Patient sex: M
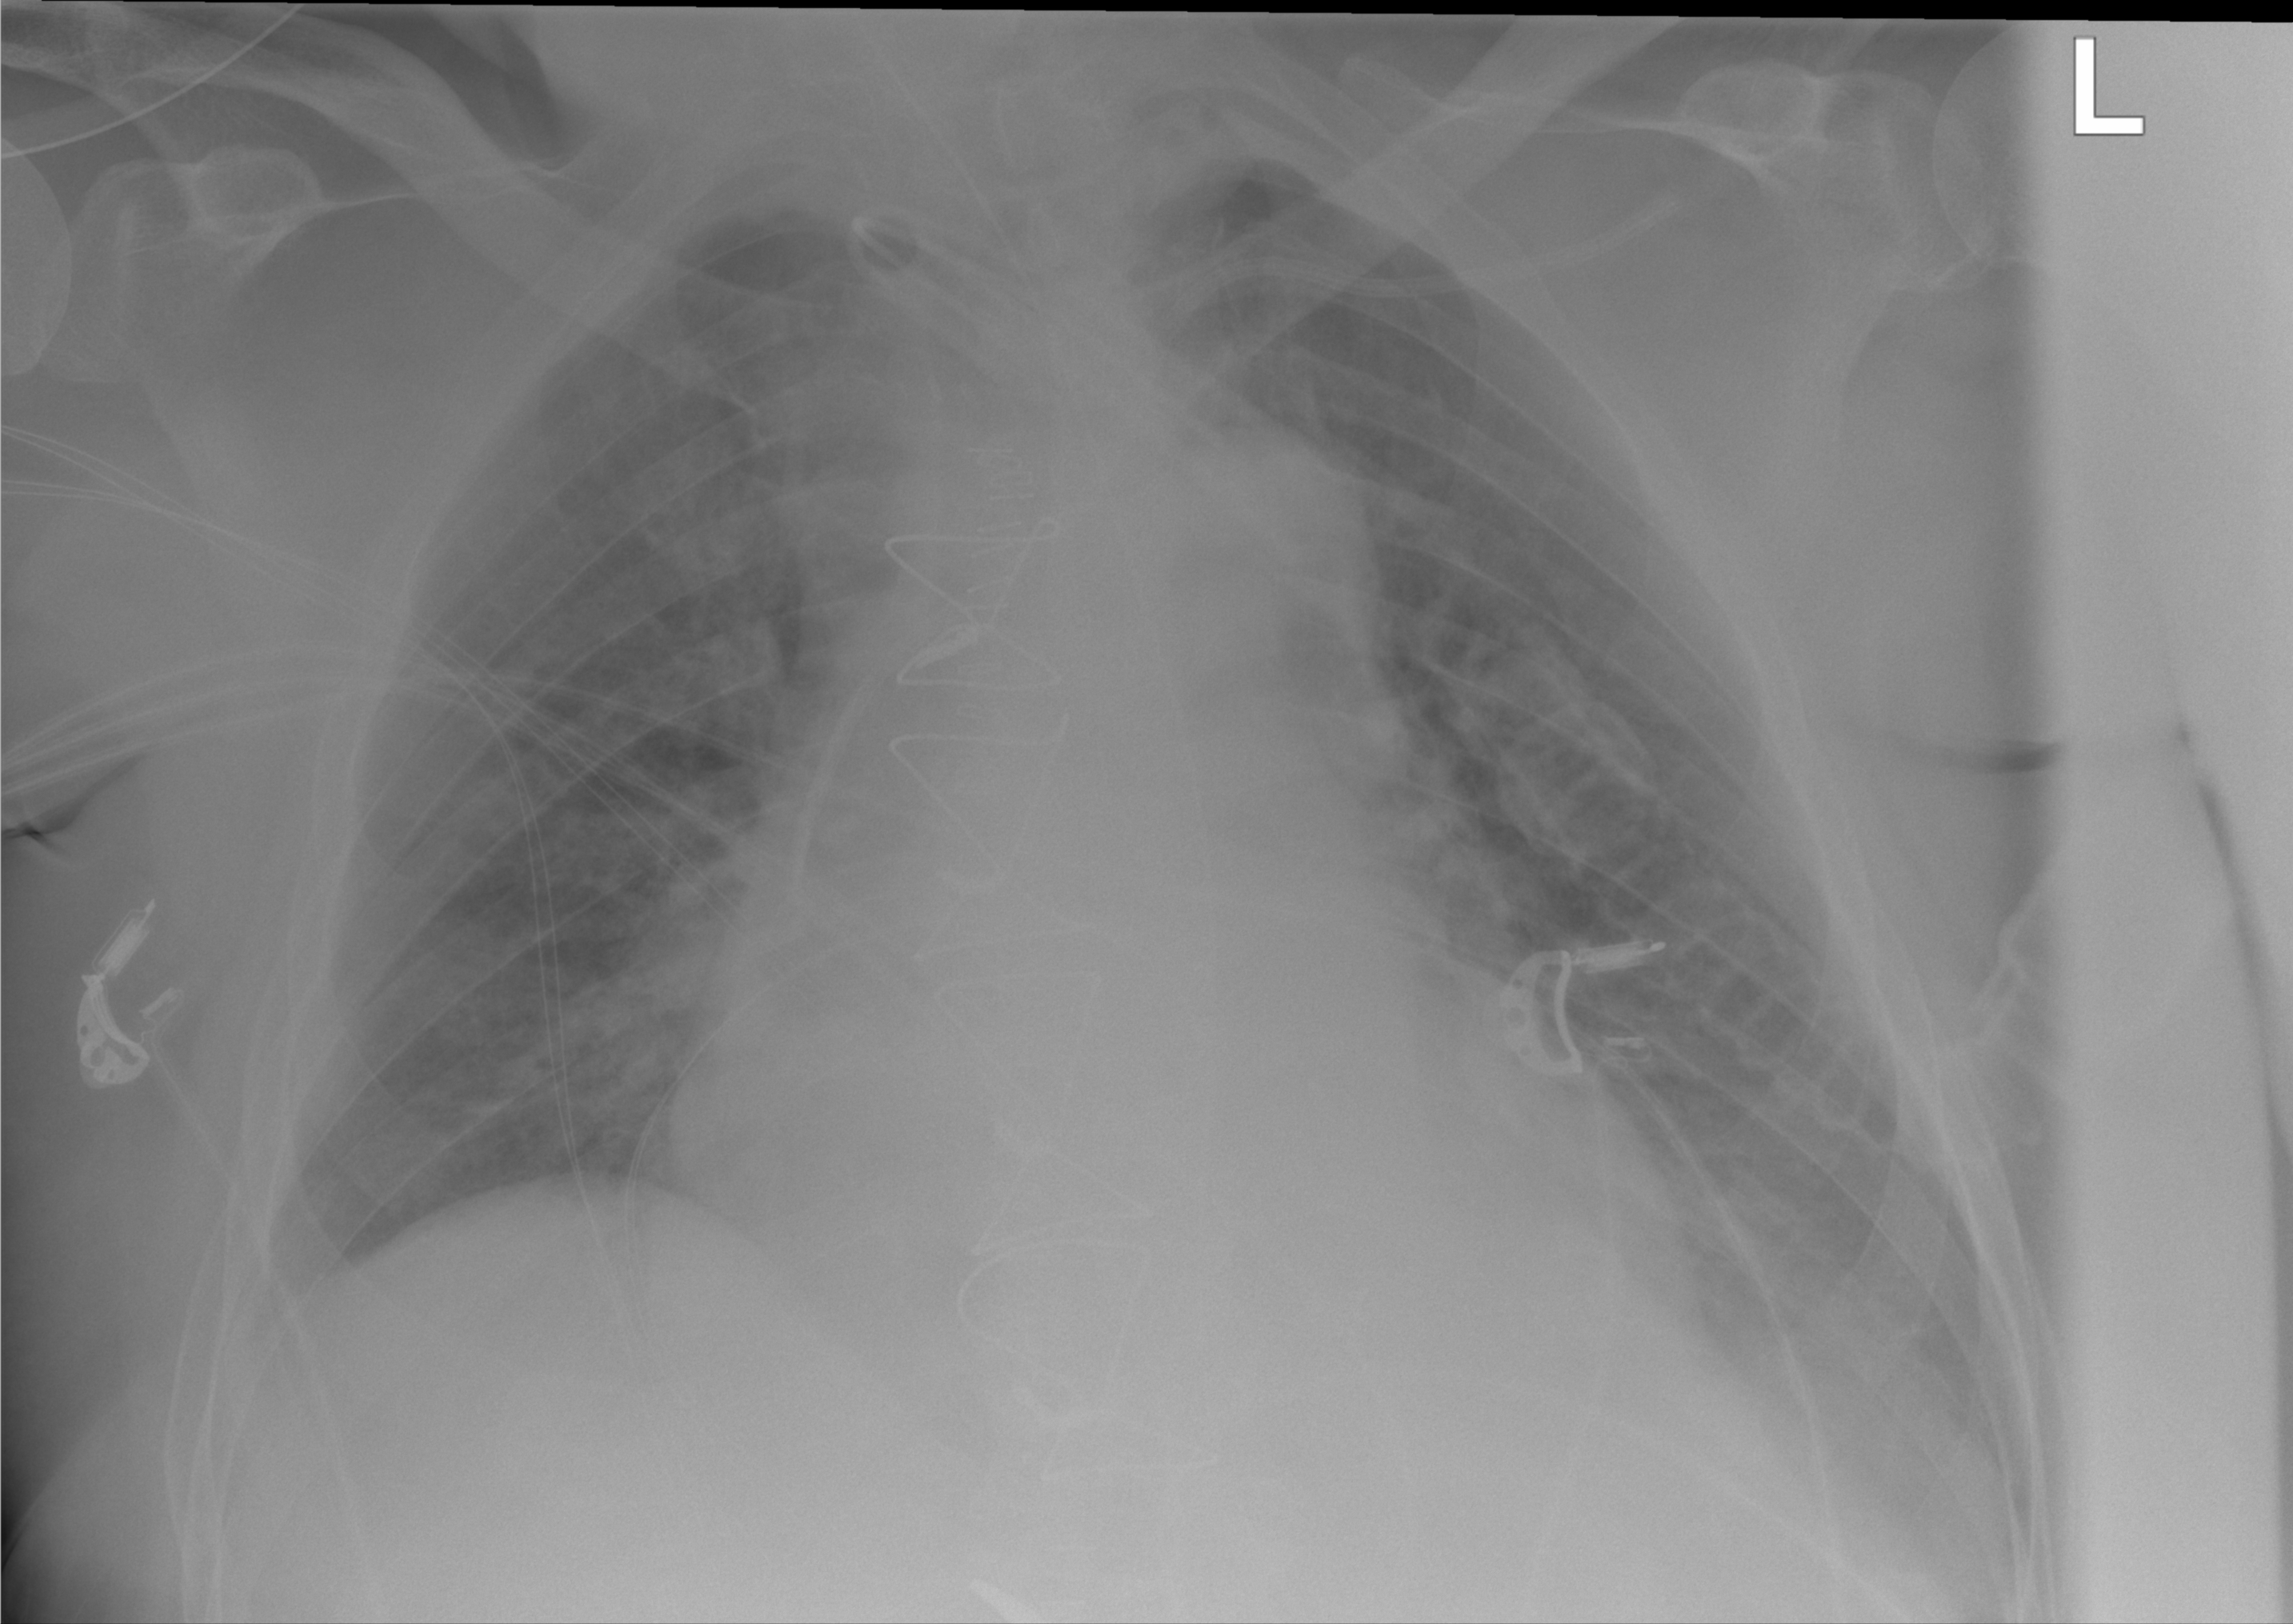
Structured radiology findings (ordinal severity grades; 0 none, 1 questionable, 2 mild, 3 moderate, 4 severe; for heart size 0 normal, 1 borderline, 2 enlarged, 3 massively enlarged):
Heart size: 2
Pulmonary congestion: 0
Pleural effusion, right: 0
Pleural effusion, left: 2
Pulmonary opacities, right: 0
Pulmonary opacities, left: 0
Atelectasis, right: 0
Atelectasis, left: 2